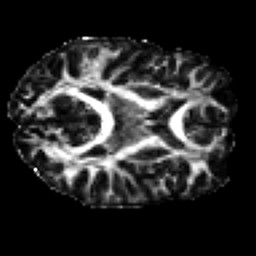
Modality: FA
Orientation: axial
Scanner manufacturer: siemens
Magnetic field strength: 3 T
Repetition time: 7.8 s
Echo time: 0.09 s